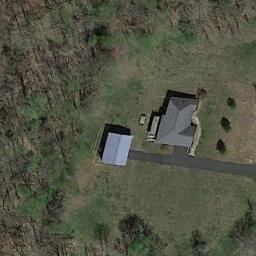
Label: sparse_residential